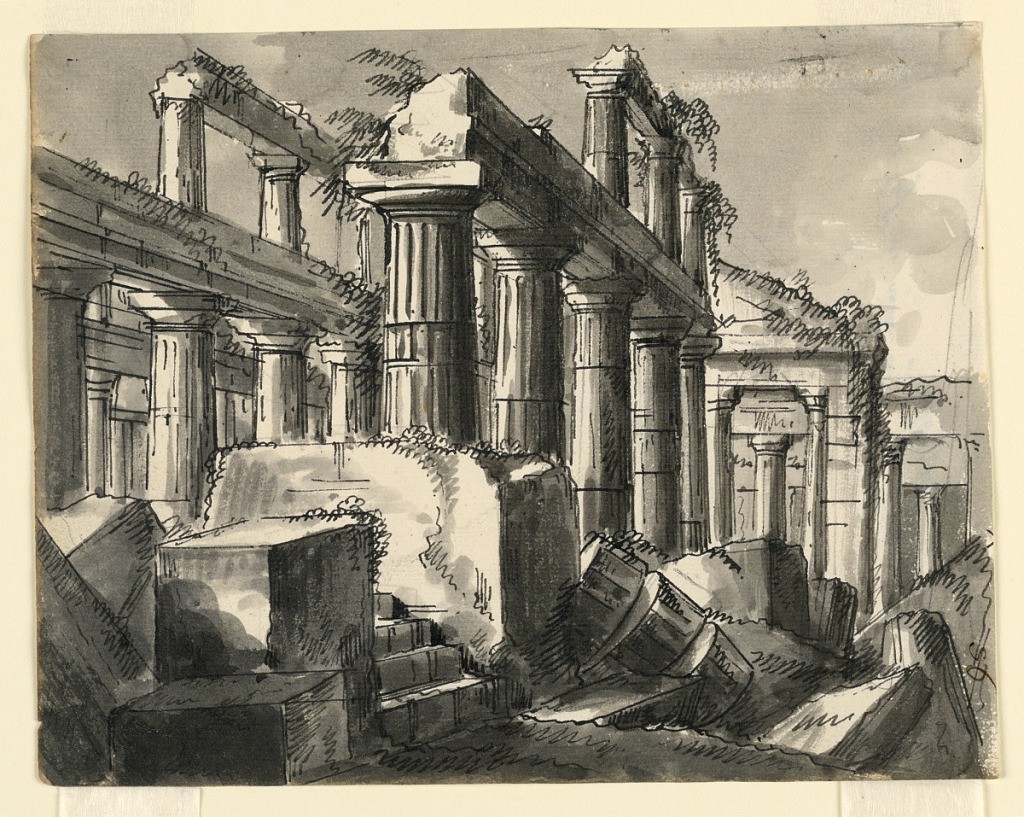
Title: Stage Design, Ruins of Temple
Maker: Romolo Achille Liverani, Italian, 1809 - 1872
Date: early 19th century
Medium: Pen and sepia ink, brush and wash on paper
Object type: Drawing
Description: Horizontal rectangle. Ruins of antique temple.